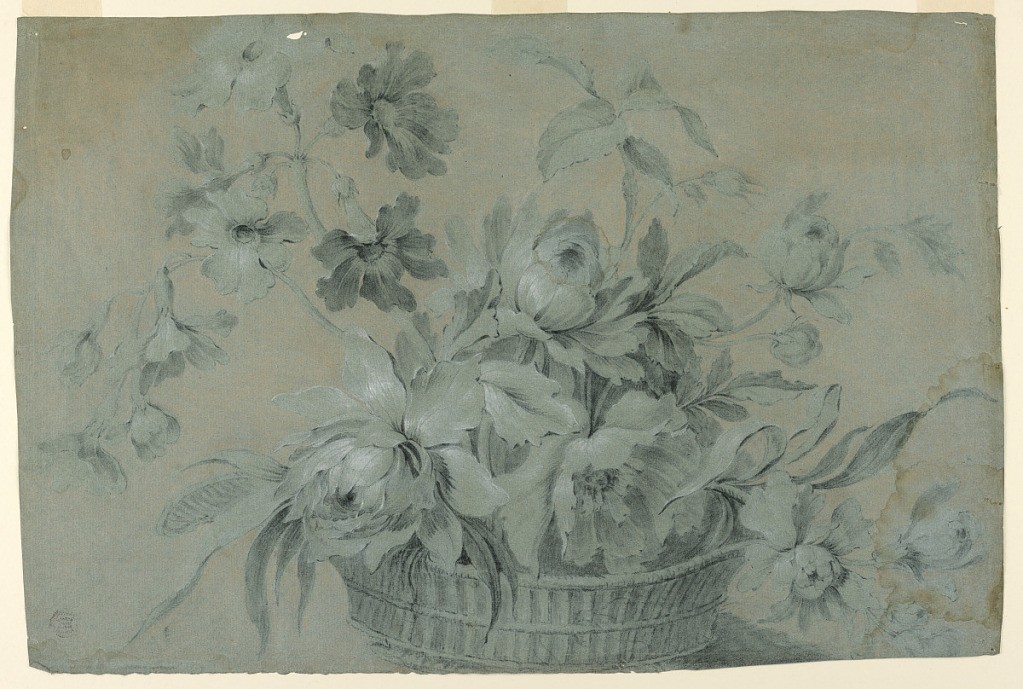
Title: Design for a Flower Basket Motif
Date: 1740–1770
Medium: Black, white, taupe crayons, brush and wash on bluish-grey paper
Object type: Drawing
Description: A low basket full of flowers.